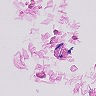
Metastatic tissue present: no